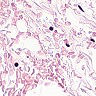
Metastatic tissue present: no